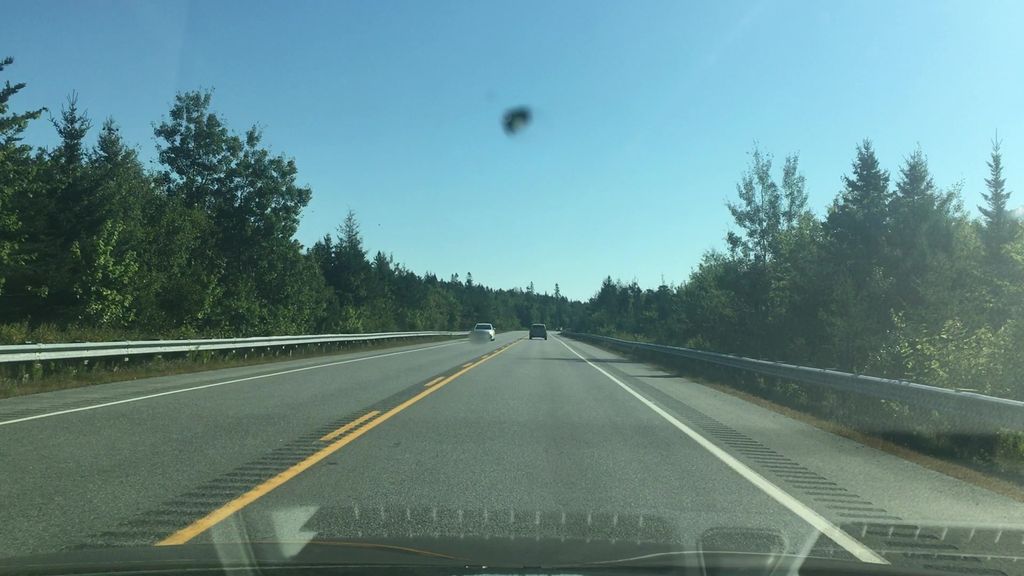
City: halifax